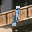
Label: 1